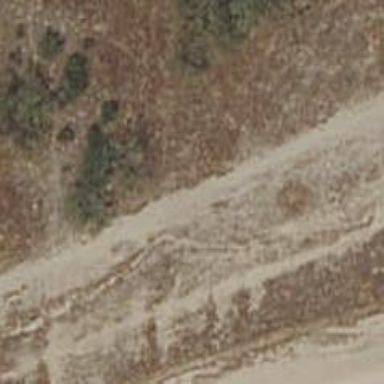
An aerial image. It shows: Dirt track road.